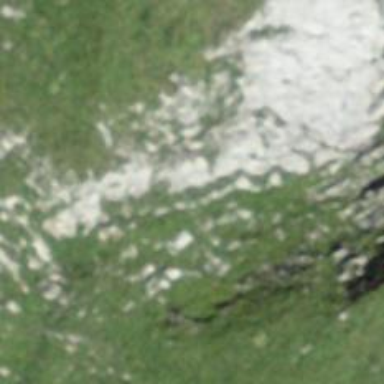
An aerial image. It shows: Natural cliff.